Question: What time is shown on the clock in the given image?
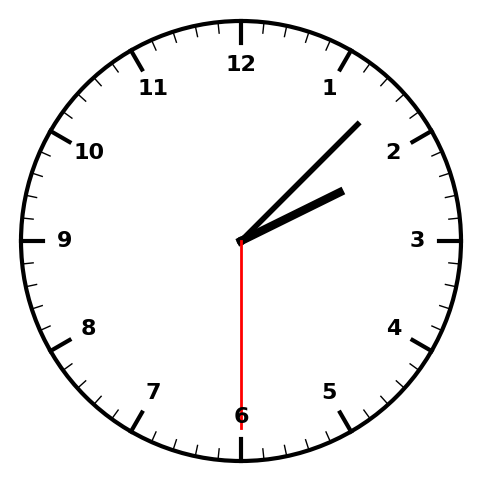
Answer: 02:07:30